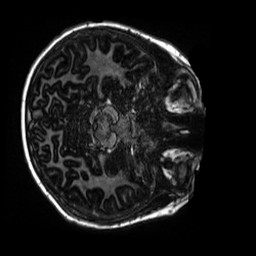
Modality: MP2RAGE
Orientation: axial
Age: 9
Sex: male
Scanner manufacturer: siemens
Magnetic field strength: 3 T
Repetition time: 4 s
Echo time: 0.00303 s